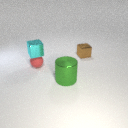
small cyan metal cube above small red rubber sphere